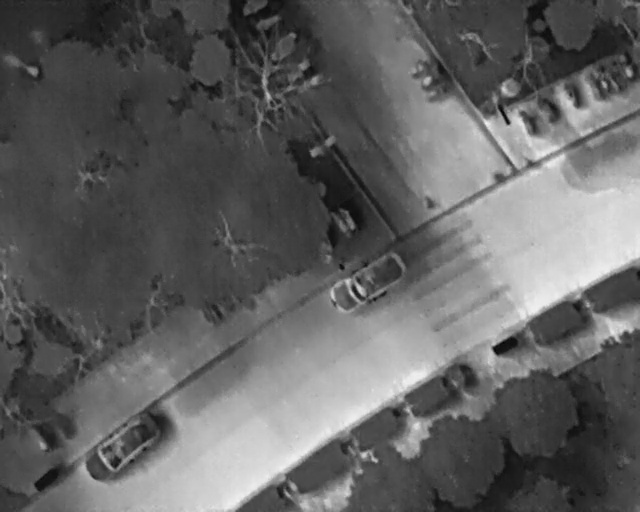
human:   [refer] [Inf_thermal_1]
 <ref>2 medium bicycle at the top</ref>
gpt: <box>[[66, 16, 70, 19, 61], [64, 14, 69, 16, 61]]</box>

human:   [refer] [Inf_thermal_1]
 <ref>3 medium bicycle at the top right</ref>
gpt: <box>[[79, 22, 84, 25, 148], [83, 20, 88, 22, 148], [87, 17, 91, 19, 148]]</box>